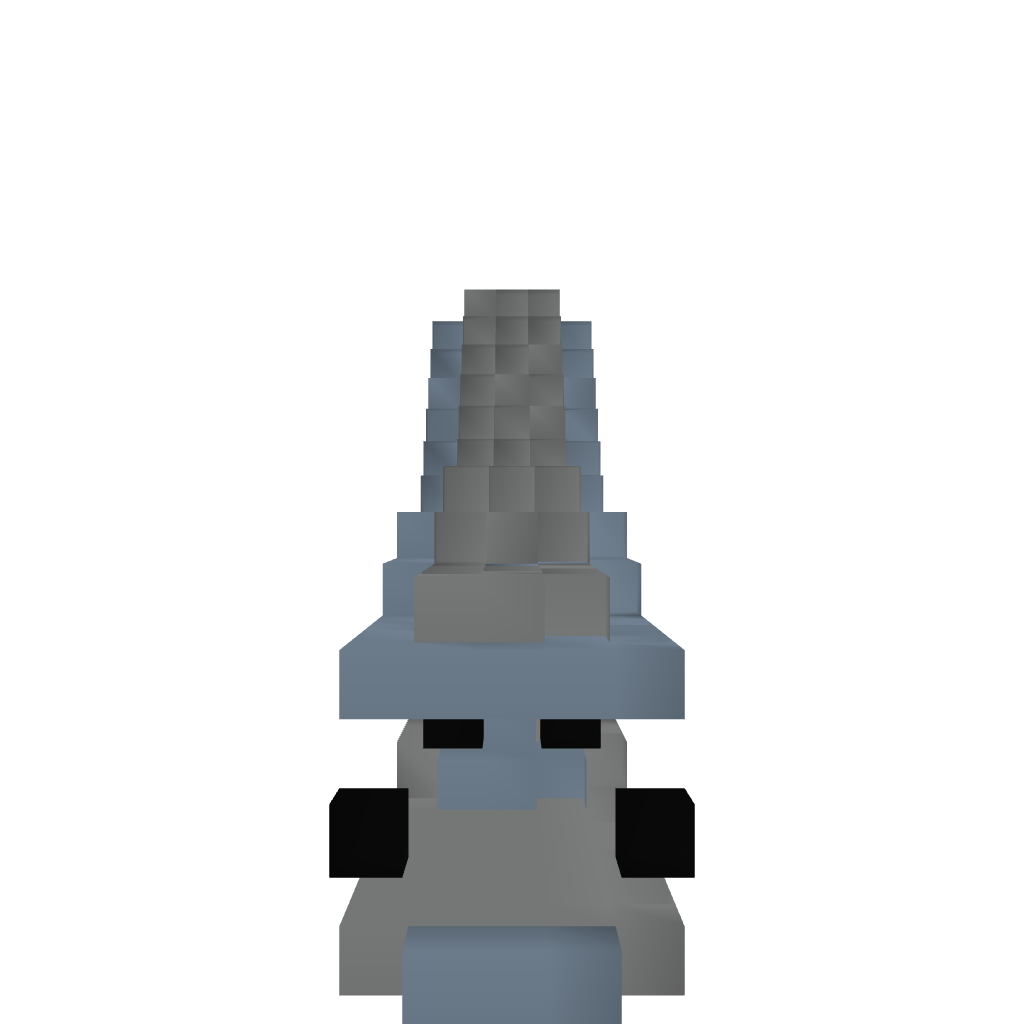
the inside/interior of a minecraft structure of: Advanced Minecart Bridge #1